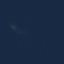
Land use / land cover: SeaLake